Field crop: maize
Growth stage: 2
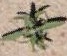
Species: atriplex